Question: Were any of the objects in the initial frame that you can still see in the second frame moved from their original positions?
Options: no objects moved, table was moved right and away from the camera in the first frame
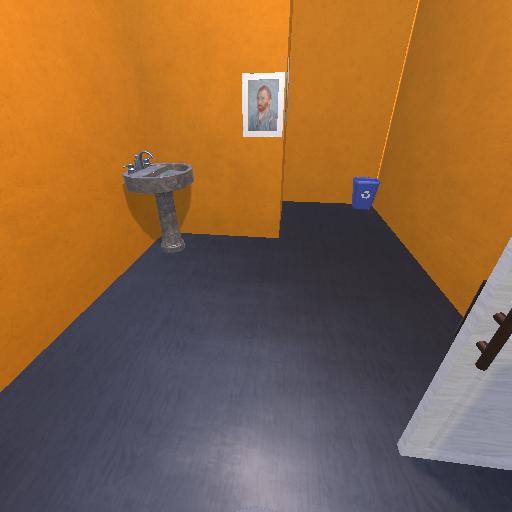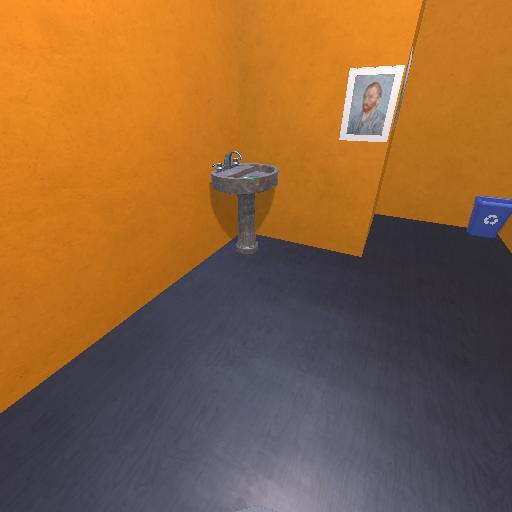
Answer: no objects moved